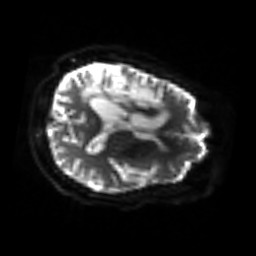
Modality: sbref
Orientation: axial
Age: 54
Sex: male
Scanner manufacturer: siemens
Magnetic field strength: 3 T
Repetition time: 3.2 s
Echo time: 0.081 s